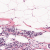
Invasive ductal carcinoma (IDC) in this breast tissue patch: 1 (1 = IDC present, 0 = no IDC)